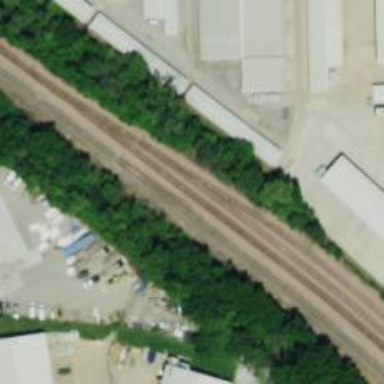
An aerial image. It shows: Rail spur service.